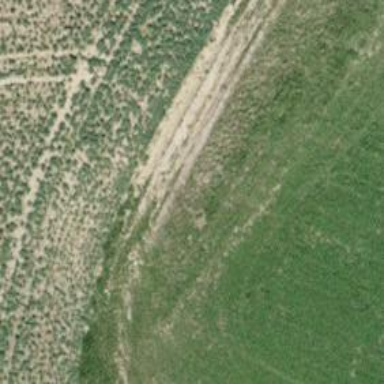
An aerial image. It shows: Track road with grade4 tracktype.